Interaction volume radius: 5 \u00c5
Interaction volume height: 10 \u00c5
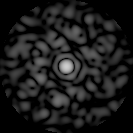
Disorder parameter: 0.7456